Question: I want output in the following format, which we get in as400 when WRKSPLF is executed

I am using the following code for retrieving the information from as400
'''
try
{
AS400 as400System = new AS400();
String strSpooledFileName;
SpooledFileList splfList = new SpooledFileList(as400System);
splfList.openAsynchronously();
splfList.waitForListToComplete();
Enumeration enume= splfList.getObjects();
ArrayList<SpoolVO> list = new ArrayList<SpoolVO>();
while( enume.hasMoreElements() )
{
SpoolVO splVO = new SpoolVO();
SpooledFile splf = (SpooledFile)enume.nextElement();
if (splf != null)
{
// output this spooled file's name
splVO.setFileName(splf.getStringAttribute(SpooledFile.ATTR_SPOOLFILE));
splVO.setUserName(splf.getStringAttribute(SpooledFile.ATTR_JOBUSER));
splVO.setUserData(splf.getStringAttribute(SpooledFile.ATTR_USERDATA));
splVO.setDevice(splf.getStringAttribute(SpooledFile.ATTR_OUTPUT_QUEUE));
splVO.setTotalPages(splf.getIntegerAttribute(SpooledFile.ATTR_PAGES));
splVO.setCurrentPage(splf.getIntegerAttribute(SpooledFile.ATTR_CURPAGE));
splVO.setCopy(splf.getIntegerAttribute(SpooledFile.ATTR_COPIES));
list.add(splVO);
}
}
splfList.close();
'''
Now by using the above code I am able to get all the fields except the Options(Opt). I want Options field in java which enables me to do all the operations like send, change, hold, etc. as specified in screenshot.
Is this possible doing with java??
Thanks in advance.
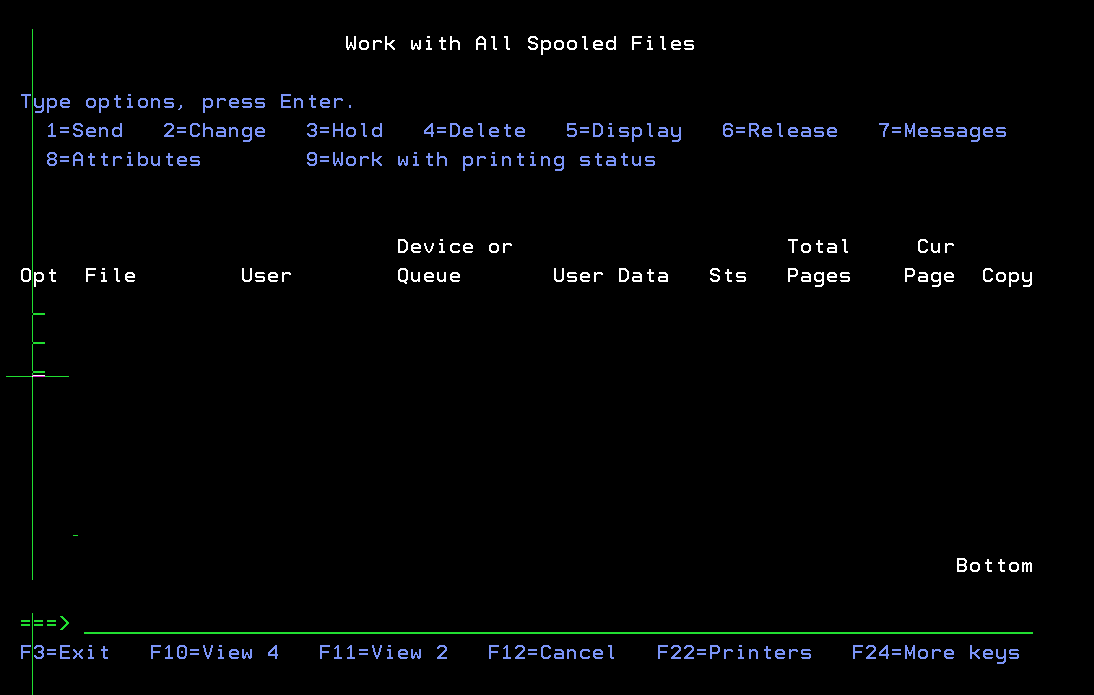
Answer: Guessing that you are using <URL> to get the details you want. Edit your question to explain the specific details you want to retrieve. Post the code you tried.
The Options field is not an attribute of a spooled file; you can't retrieve it from anywhere. It is a field on the display panel that lets the user request an action to be performed by the WRKSPLF command. You will need to provide that functionality within your Java program. For example, if your end user types a 3, you would issue the HLDSPLF command. If she types a 6, you would issue the RLSSPLF command.